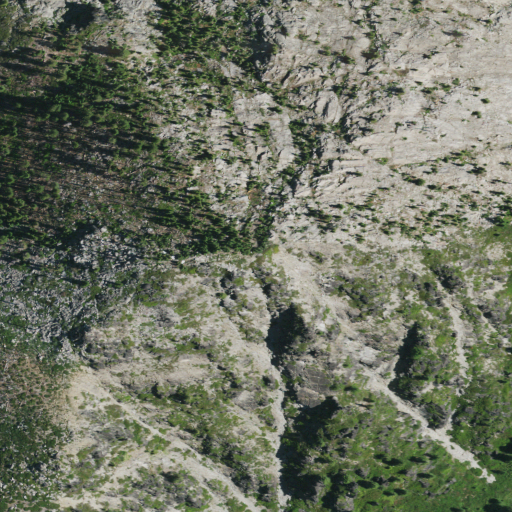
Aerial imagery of mountain in California named Medicine Mountain containing shrub, evergreen forest, low intensity development, high intensity development, open development, and medium intensity development